Question: I am trying to get the entire name of a dbId. I am able to get the name using getNodeName() but is there a way to fetch the id as well? I have highlighted the id I need in the image below.
Property panel snapshot:

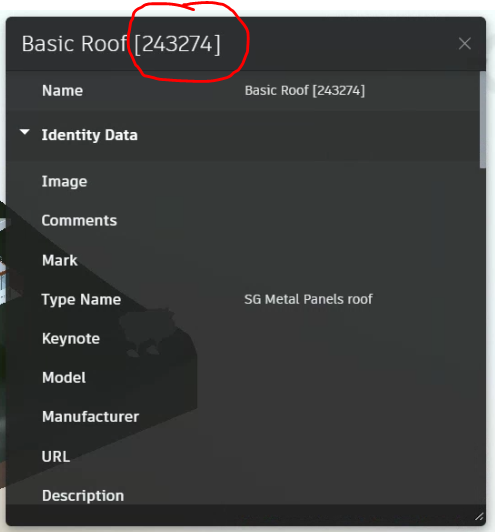
Answer: Since everything you see in the viewer is open source and available through JavaScript, including the property panel that you show in the screen snapshot, the highlighted Revit element id can definitely be accessed. In the worst case, you would simply grab the caption of the property panel window and parse it from that. However, the Revit element id is also accessible from the viewer node properties. It can be extracted from the 'externalId' property, which includes a hex encoding of it. For more details, please refer to the similar previous question on <URL>.